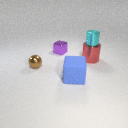
large blue rubber cube in front of small brown metal sphere